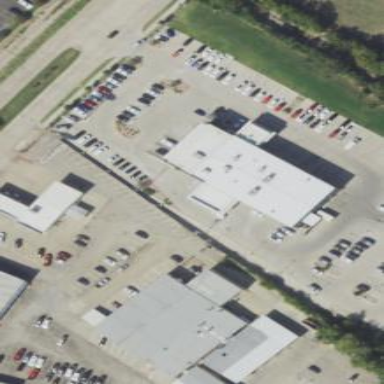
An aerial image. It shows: Building housing car shop.